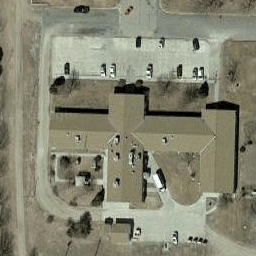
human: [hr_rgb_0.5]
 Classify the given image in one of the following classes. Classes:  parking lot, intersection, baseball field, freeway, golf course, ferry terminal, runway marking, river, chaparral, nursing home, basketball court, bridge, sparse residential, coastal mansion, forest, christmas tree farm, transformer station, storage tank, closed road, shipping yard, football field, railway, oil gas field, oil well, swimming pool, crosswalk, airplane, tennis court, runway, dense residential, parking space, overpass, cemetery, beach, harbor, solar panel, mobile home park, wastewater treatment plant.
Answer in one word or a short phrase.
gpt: nursing home